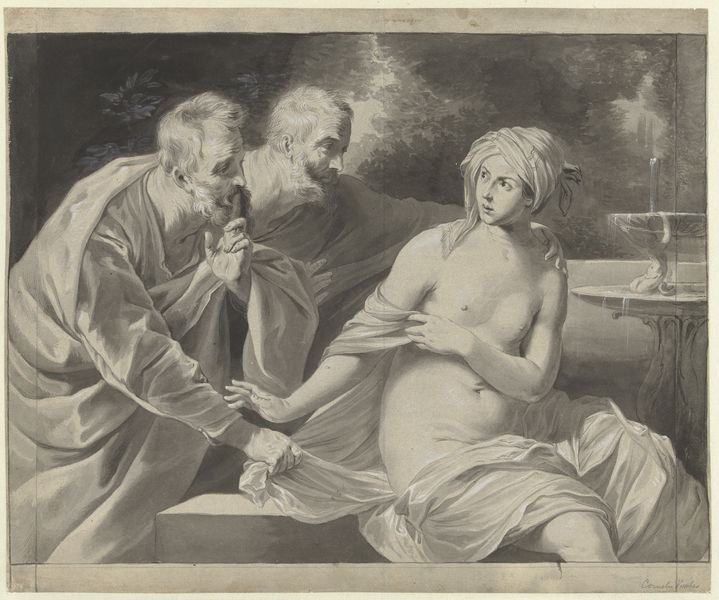
Titel: Suzanna en de ouderlingen
Künstler: Cornelis (II) Visscher
Standort: Amsterdam
Institution: Rijksmuseum
Schlagwörter: nackt, weiß, finger, frau, männer, schwarz, tisch, tuch, alt, bart, jung, gewand, mantel, lippen, brunnen, brüste, angst, zeigefinger, nackte, bad, schweigen, gier, nackte frau, david, susanna